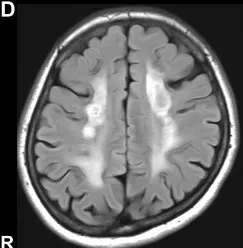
Brain CT and MRI. (D) Signal level is increased in the white matter on fluid-attenuated inversion recovery imaging.
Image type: radiology (mri)